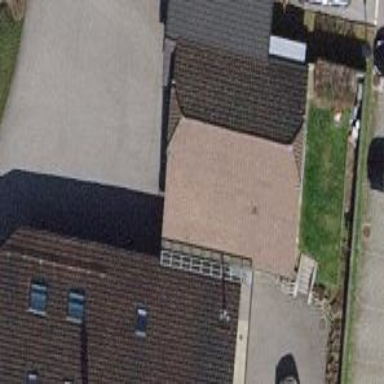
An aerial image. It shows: Garage.